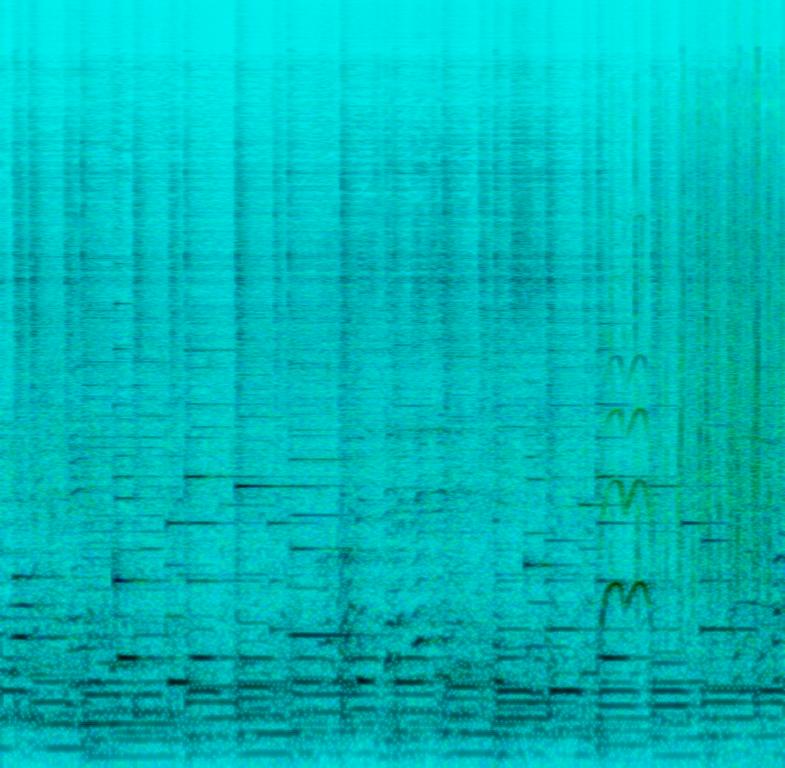
An acoustic drum is playing a jazzy groove on the ride along with a bassline while an e-guitar is playing jazz chords with a lot of changes together with an acoustic piano rendering phrases with an uplifting melody. The singer's voice sounds low and romantic. This song may be playing while dancing with a partner.